Question: I'm having some trouble styling my news articles. This is preview of what I'd like to have:

On the left you always have an image (width is always the same, height isn't). On the right you have some information and a button on bottom aligned with the image.
'''
<div id="newsItemImage">
<img src="" alt="" />
</div>
<div id="newsItemOther">
<p></p>
<button></button>
</div>
'''
Float left on both of the divs. But the height of the two div's isn't the same. How can I make them equal?
This is what I have now:
'''
.newsItemPic
{
width:333px;
border:1px solid black;
float:left;
height:100%;
}
.newsItemOther{
width:860px;
border:1px solid red;
float:left;
height:100%;
}
'''
They are next to each other but the right content is not the same height as the image. So the image that's supposed to be under comes up under the content.
: <URL>
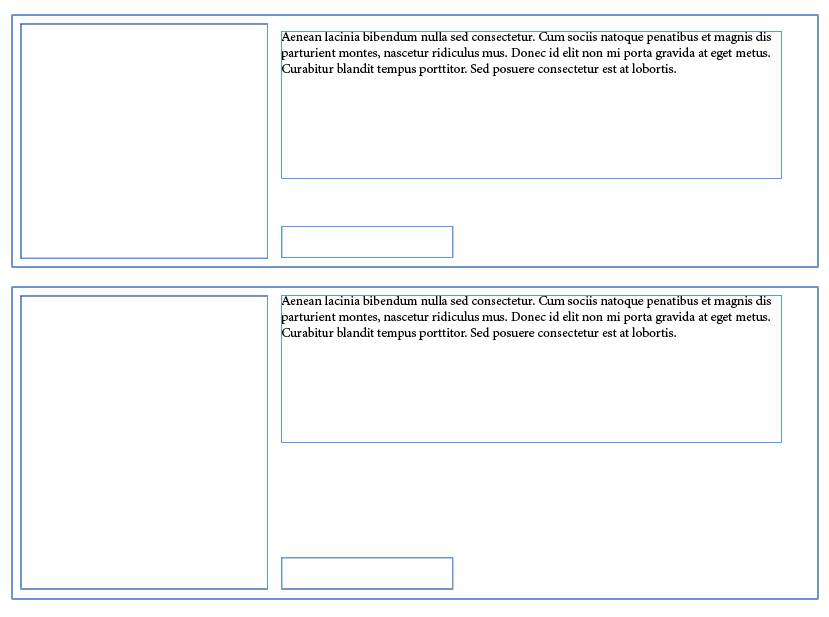
Answer:
<URL>
as image is not responsive and it has 200px absolute width, i created one container width:500px;
then righttext must contain button itself but button must be aligned width image bottom, so righttext height equals with image height and button positioned at bottom:0
'''
.eachNewsBox
{
padding:10px;
width:500px;
background-color:gray;
display:block;
float:left;
margin-top:20px;
}
.imgbox
{
display:block;
float:left;
height:100%;
position: relative;
}
.imgbox img
{
max-width:200px;
border:1px solid #000;
float: left;
}
.button
{
width:100px;
height:20px;
line-height:20px;
background-color:#FFF;
text-align:center;
margin-bottom:0px;
color:#000;
position:absolute;
bottom:0;
}
.rightText
{
float:right;
font-size:10px;
max-width:242px;
padding-left:10px;
color:#FFF;
height: 100%;
left:210px;
}
'''